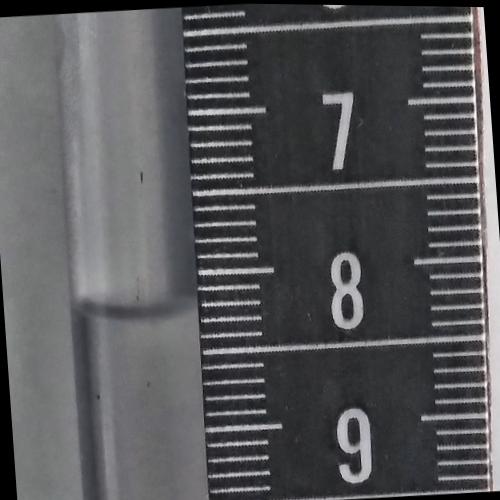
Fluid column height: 8.2 cm